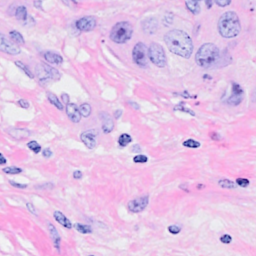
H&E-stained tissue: Breast